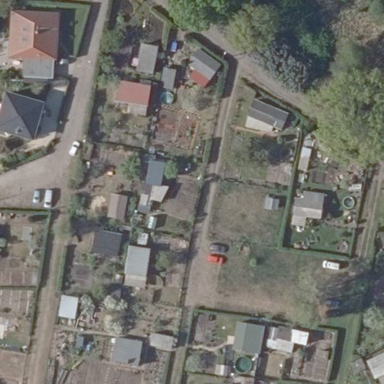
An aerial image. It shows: Allotments area.